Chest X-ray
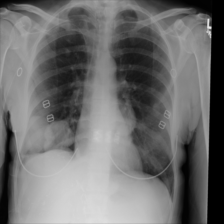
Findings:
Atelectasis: negative
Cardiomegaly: negative
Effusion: negative
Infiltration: negative
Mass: positive
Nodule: negative
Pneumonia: negative
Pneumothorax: negative
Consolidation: negative
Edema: negative
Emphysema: negative
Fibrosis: negative
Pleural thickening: negative
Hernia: negative